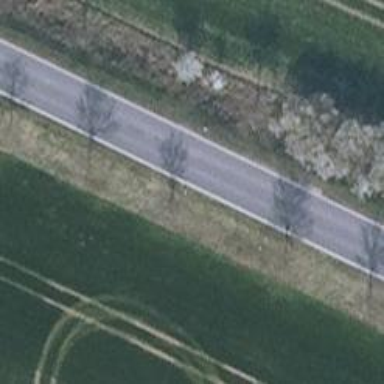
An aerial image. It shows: Secondary road with asphalt surface.